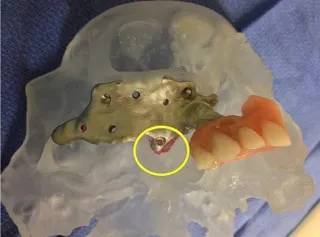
The two subperiosteal implants. (B) Right subperiosteal replacement implant, now also abutting vertically (yellow circle), albeit on a very small portion of the maxilla.
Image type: medical_photograph (other_medical_photograph)